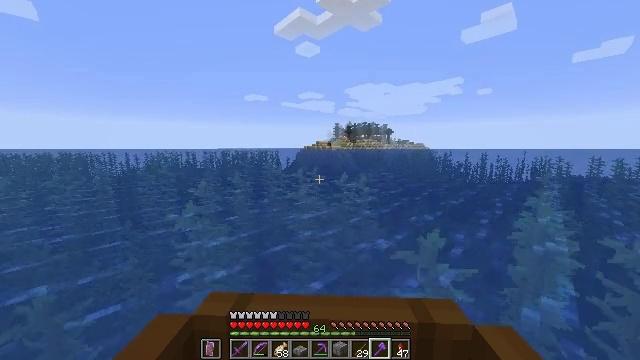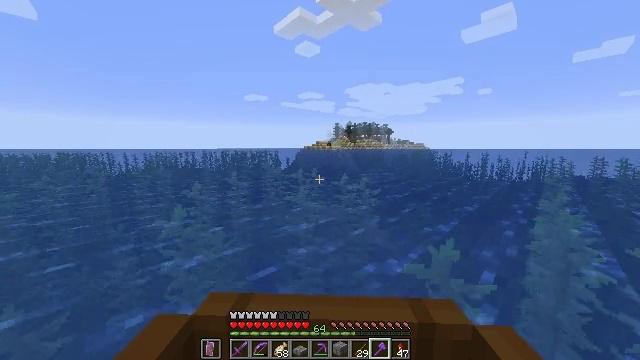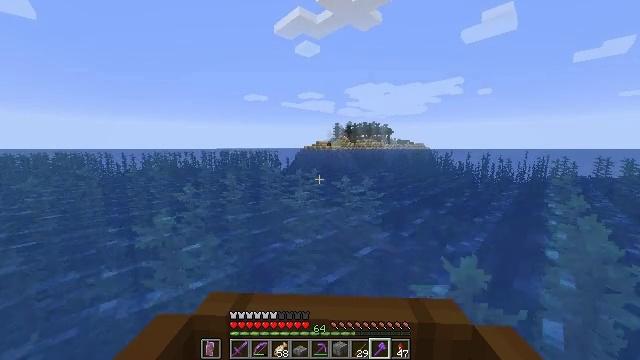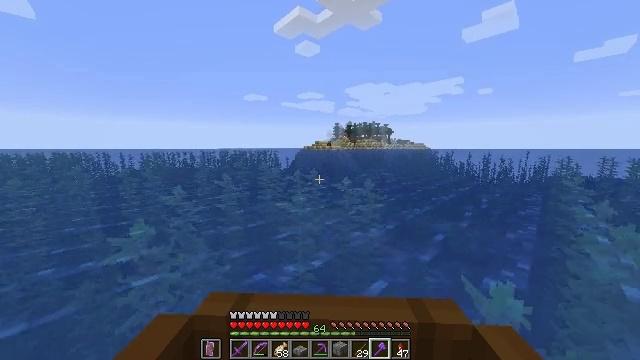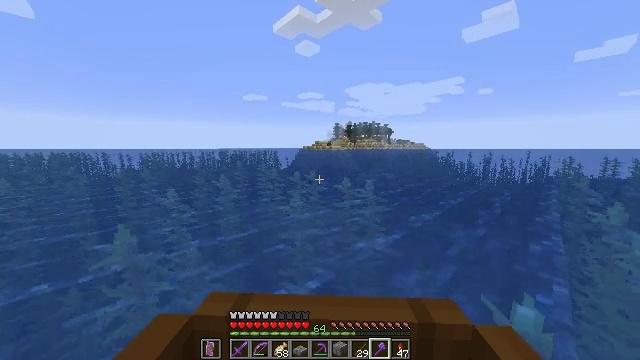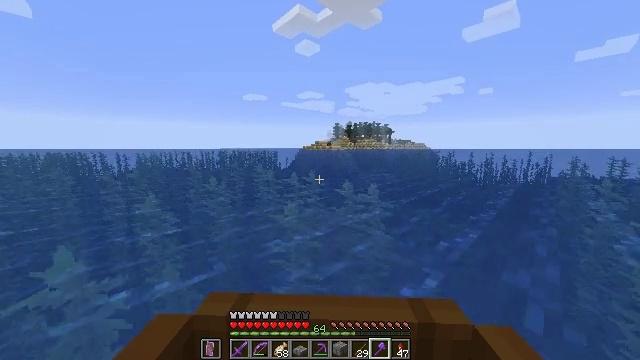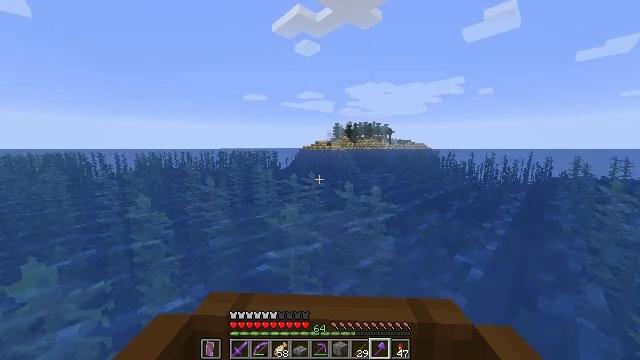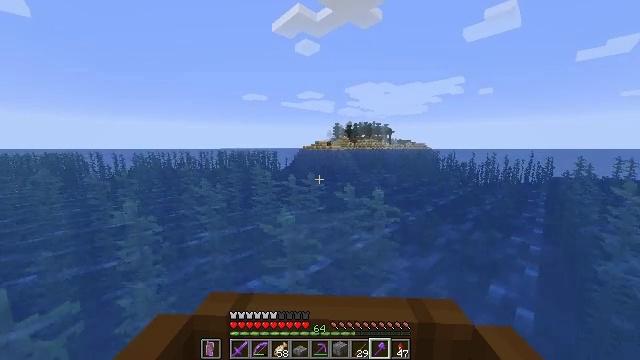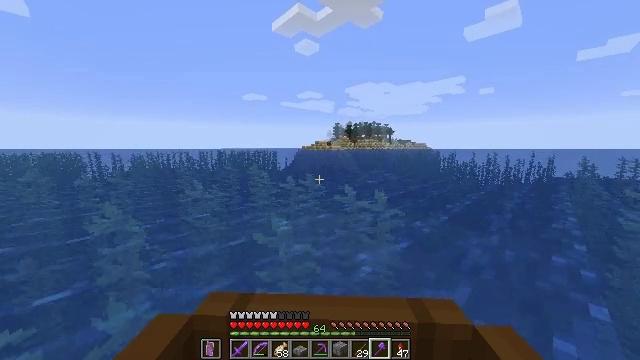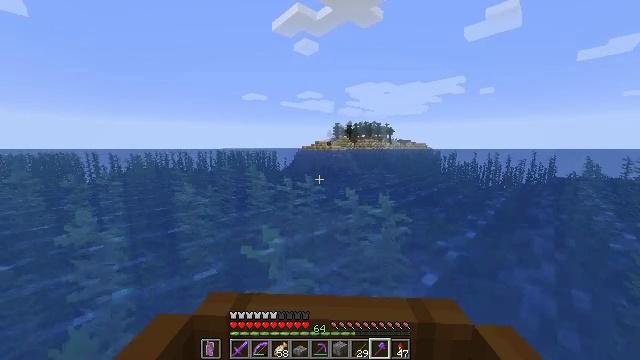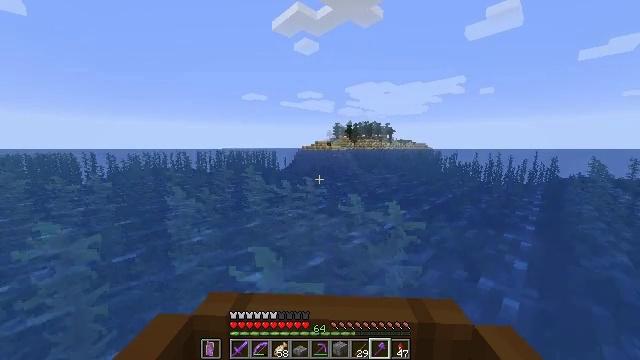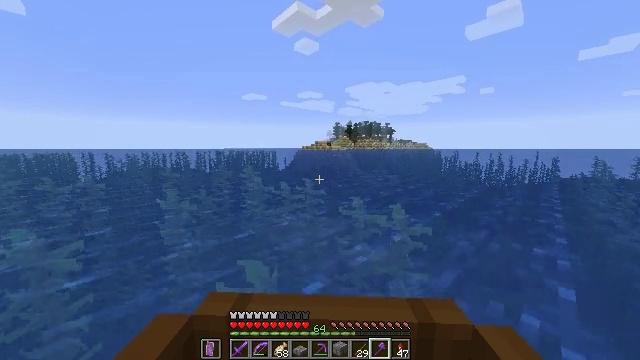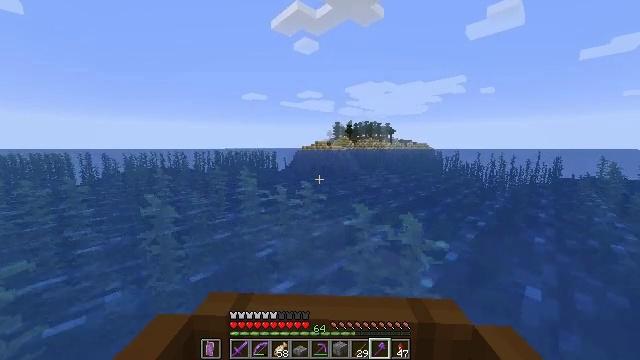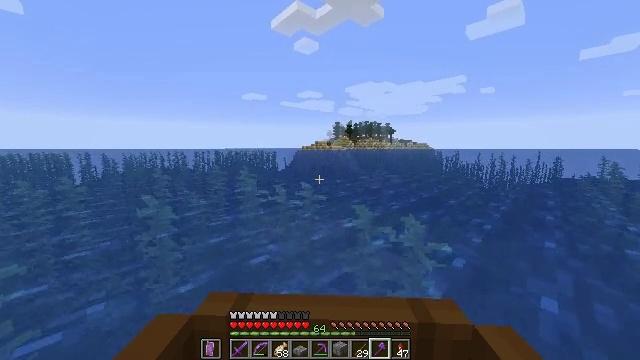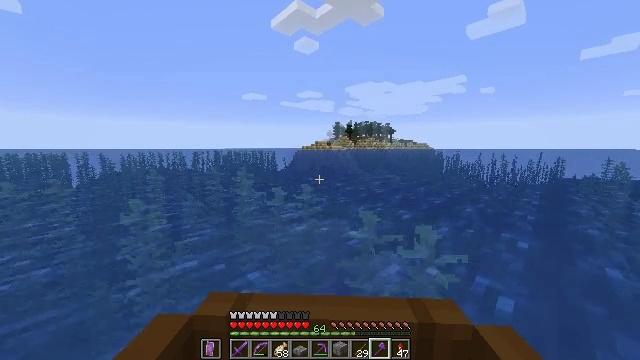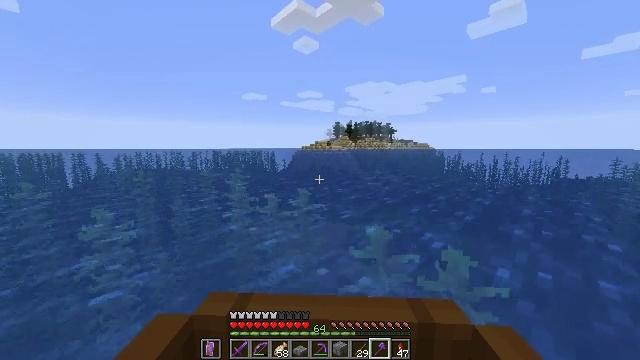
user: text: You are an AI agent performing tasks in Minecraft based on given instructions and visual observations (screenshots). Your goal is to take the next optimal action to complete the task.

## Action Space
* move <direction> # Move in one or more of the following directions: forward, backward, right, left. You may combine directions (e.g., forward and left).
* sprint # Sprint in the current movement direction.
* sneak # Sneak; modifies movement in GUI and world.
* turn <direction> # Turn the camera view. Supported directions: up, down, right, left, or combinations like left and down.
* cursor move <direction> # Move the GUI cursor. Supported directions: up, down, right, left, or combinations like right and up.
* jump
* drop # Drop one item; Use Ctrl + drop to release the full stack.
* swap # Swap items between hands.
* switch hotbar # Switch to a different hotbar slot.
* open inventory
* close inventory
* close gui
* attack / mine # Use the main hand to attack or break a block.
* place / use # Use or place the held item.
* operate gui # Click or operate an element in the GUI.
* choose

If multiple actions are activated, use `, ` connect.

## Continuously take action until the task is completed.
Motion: motion action
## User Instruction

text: Left click on the blast furnace to break it.
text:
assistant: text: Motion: move forward, sprint
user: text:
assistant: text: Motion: move forward, sprint
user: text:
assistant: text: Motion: move forward, sprint
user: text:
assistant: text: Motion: move forward, sprint
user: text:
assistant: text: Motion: move forward, sprint
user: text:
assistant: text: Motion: move forward, sprint
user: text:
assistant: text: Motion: move forward, sprint
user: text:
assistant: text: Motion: move forward, sprint
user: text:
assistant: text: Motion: move forward, sprint
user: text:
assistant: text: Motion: move forward, sprint
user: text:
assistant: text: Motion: move forward, sprint
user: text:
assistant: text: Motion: move forward, sprint
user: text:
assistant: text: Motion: move forward, sprint
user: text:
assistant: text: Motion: move forward, sprint
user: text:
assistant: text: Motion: move forward, sprint
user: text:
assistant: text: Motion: move forward, sprint
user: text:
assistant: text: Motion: move forward, sprint
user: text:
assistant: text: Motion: move forward, sprint
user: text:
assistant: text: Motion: move forward, sprint
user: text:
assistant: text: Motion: move forward, sprint
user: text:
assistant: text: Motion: move forward, sprint
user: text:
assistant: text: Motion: move forward, sprint
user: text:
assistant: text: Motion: move forward, sprint
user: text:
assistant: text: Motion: move forward, sprint
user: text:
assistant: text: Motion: move forward, sprint
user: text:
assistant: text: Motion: move forward, sprint
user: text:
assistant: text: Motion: move forward, sprint
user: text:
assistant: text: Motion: move forward, sprint
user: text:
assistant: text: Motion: move forward, sprint
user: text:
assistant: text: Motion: move forward, sprint